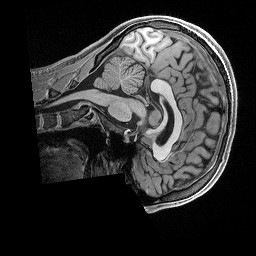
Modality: T1w
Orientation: sagittal
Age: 28
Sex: female
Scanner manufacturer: siemens
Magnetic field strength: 3 T
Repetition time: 2.5 s
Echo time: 0.00296 s